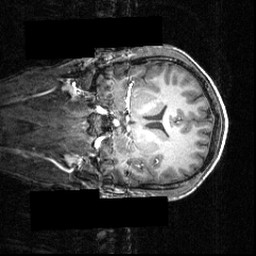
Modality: T1w
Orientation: coronal
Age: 16
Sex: male
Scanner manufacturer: siemens
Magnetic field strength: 3.951 T
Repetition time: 1.5 s
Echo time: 0.00335 s